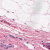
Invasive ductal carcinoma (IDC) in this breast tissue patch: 1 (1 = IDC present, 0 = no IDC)